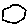
Label: hexagon